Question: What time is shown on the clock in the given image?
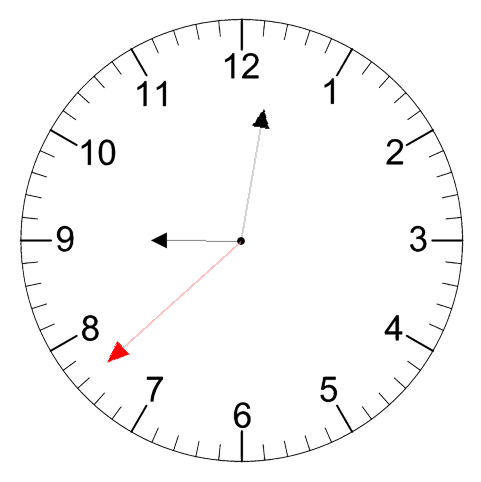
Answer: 09:01:38